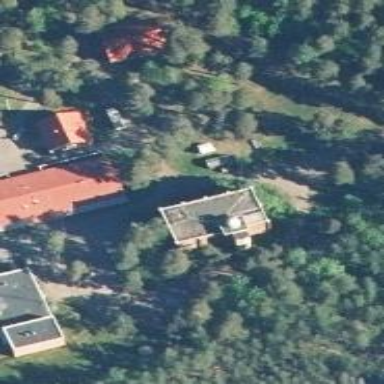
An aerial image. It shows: Observatory.